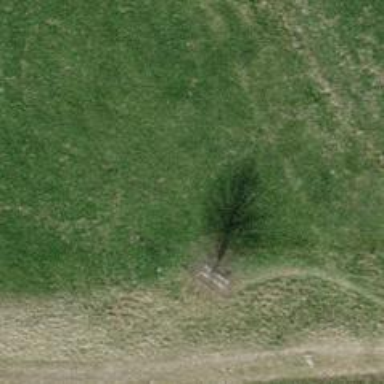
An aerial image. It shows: Single tag "natural: tree."